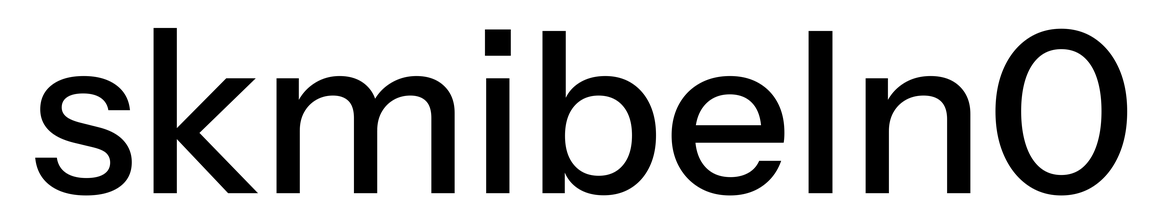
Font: InstrumentSans_Medium